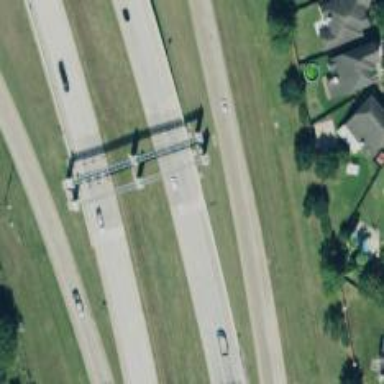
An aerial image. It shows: Toll gantry on the road.